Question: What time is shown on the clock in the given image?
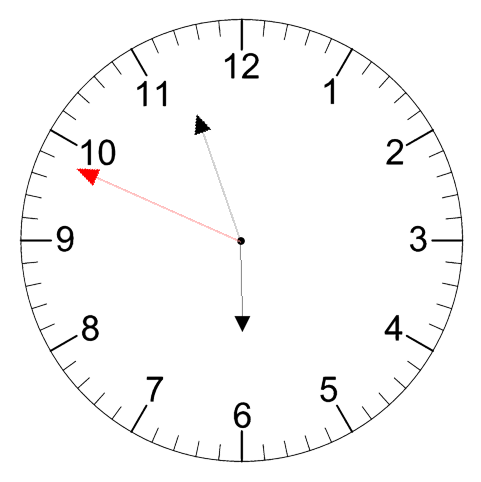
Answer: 05:56:49